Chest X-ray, AP view. Patient: 36 years old, sex F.
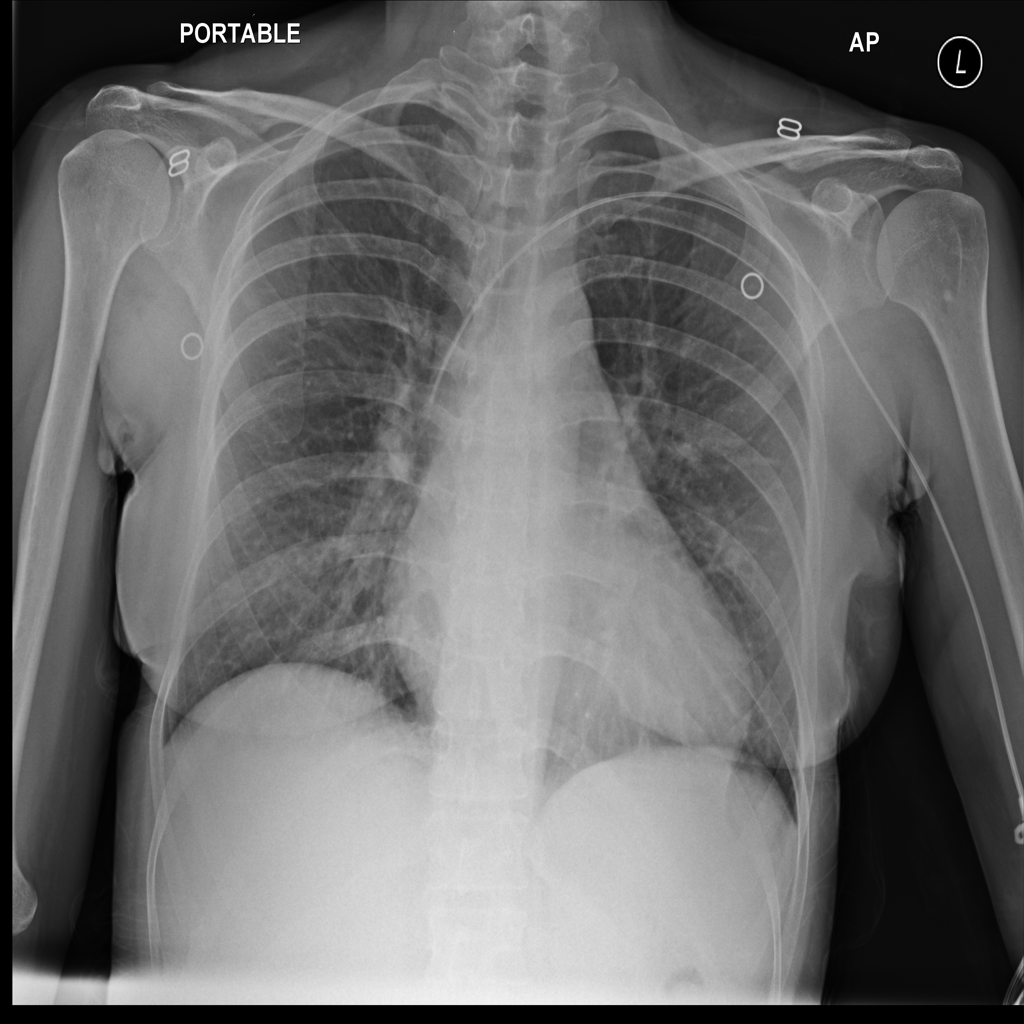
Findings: No Finding